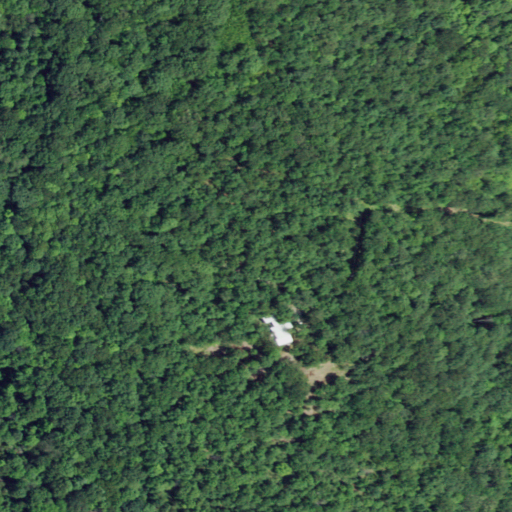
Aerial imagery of mountain in New York named Snake Hill containing deciduous forest, medium intensity development, open development, and mixed forest